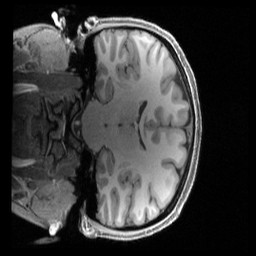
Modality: T1w
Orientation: coronal
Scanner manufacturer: siemens
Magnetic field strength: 3 T
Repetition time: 2.4 s
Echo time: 0.00222 s